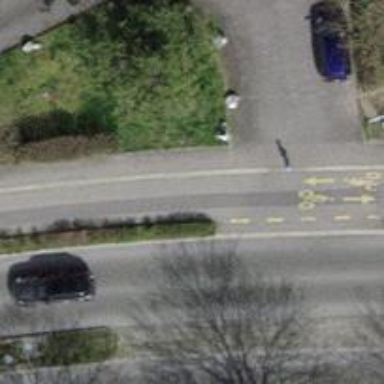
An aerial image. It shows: Asphalt sidewalk next to cycleway.